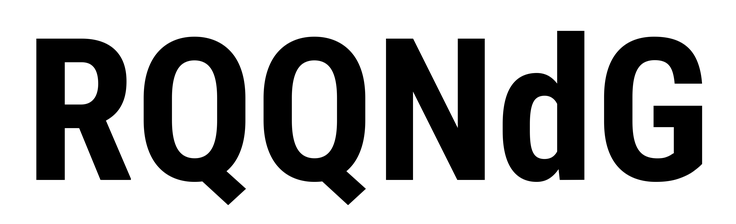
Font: Roboto_Condensed_Bold